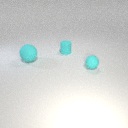
large cyan rubber sphere behind small cyan rubber sphere